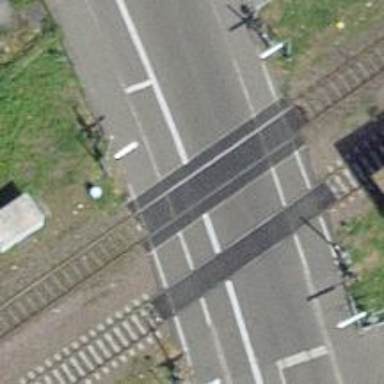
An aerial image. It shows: Level railway crossing with flashing lights. The barrier at the crossing is of the double half type.